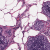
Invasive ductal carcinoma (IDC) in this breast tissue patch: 0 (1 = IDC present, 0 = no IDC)